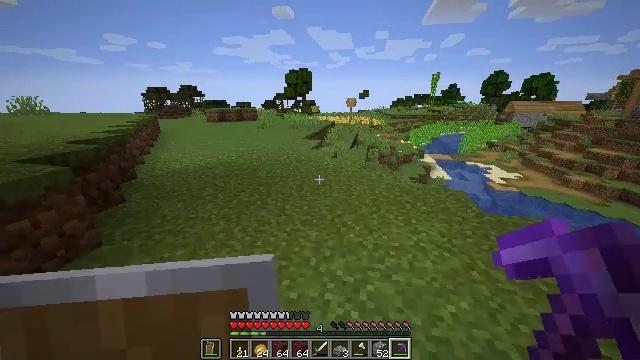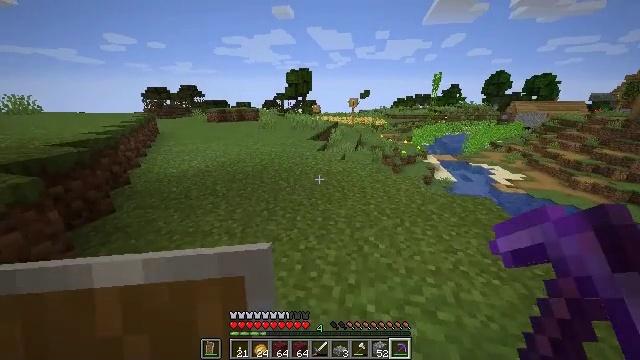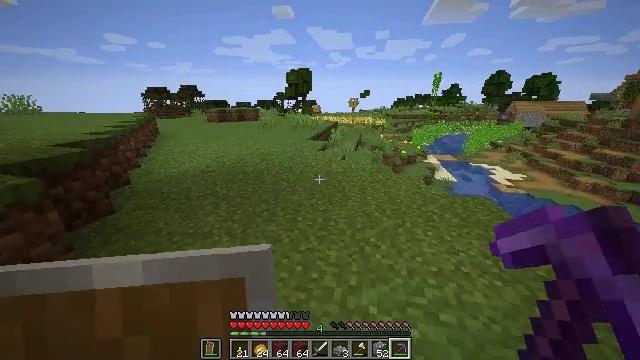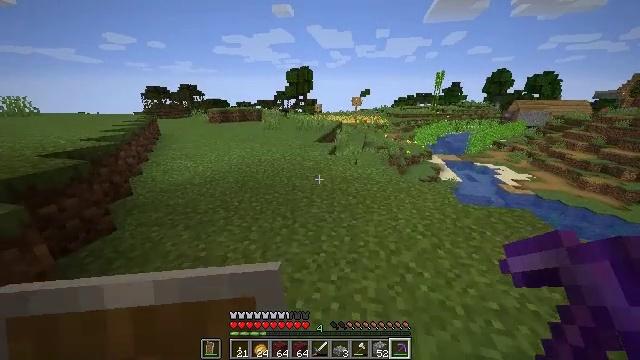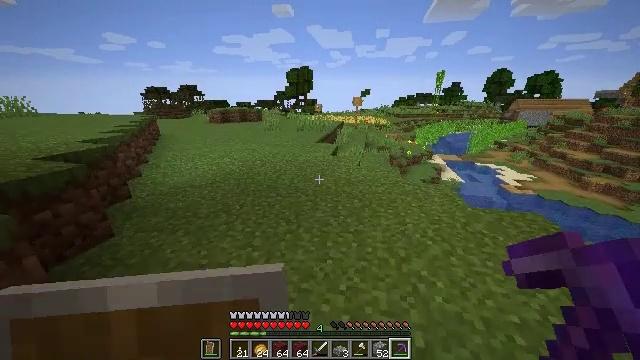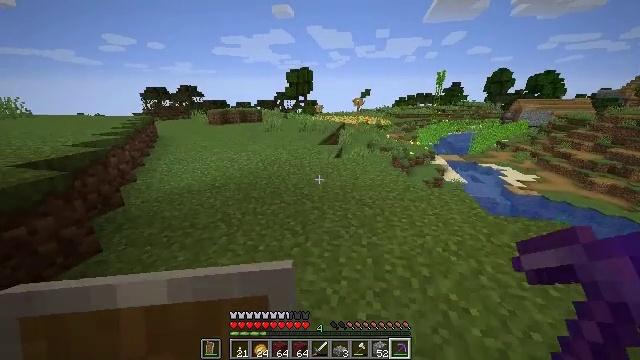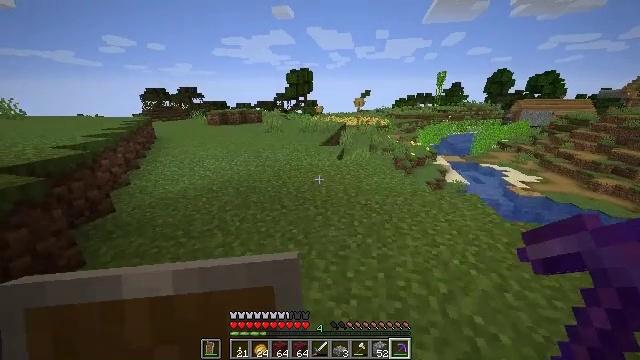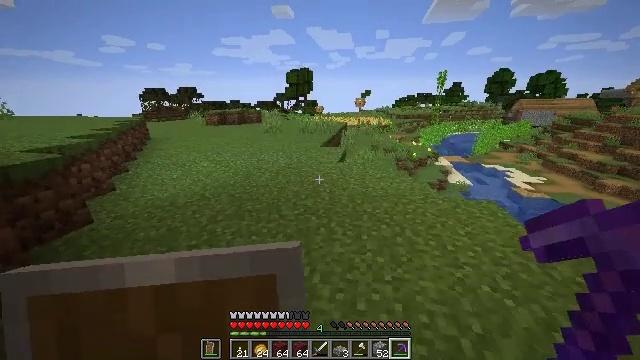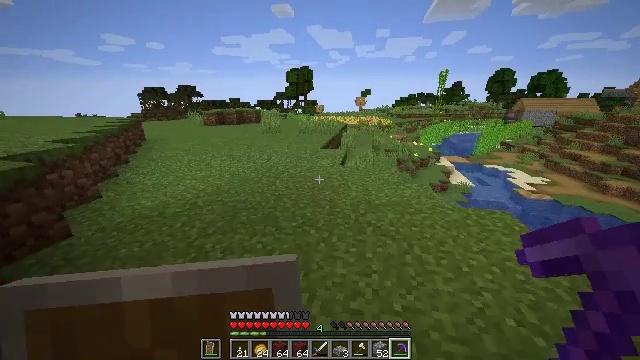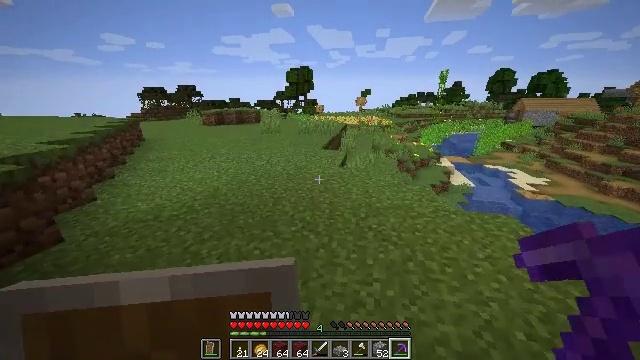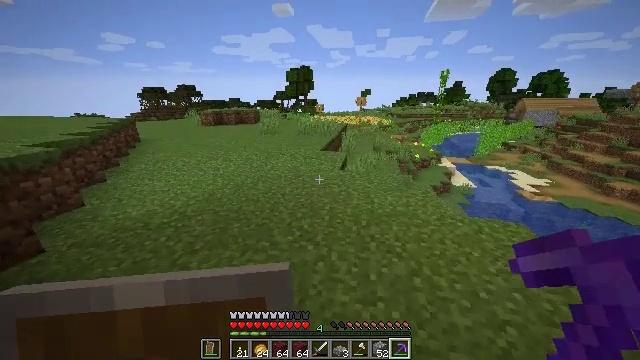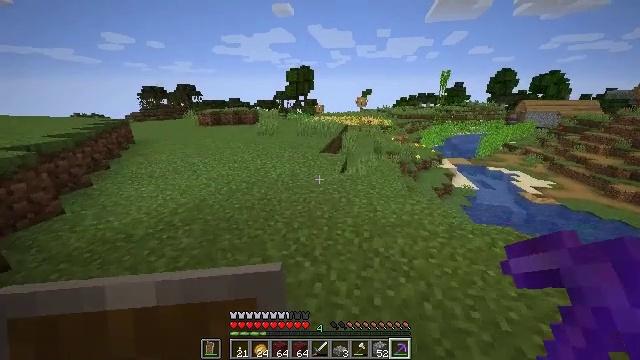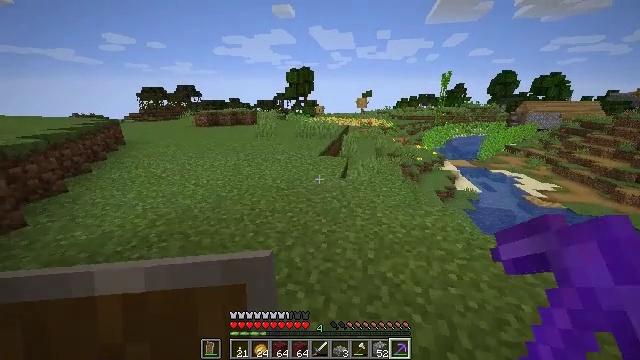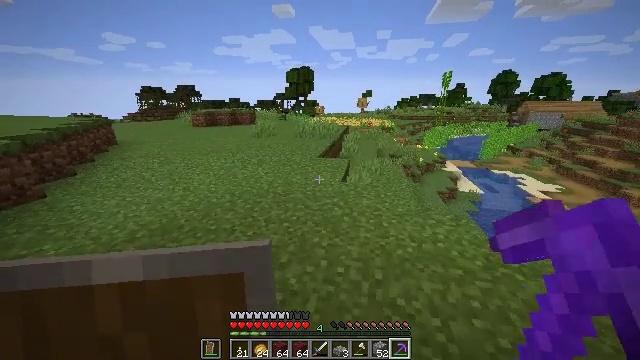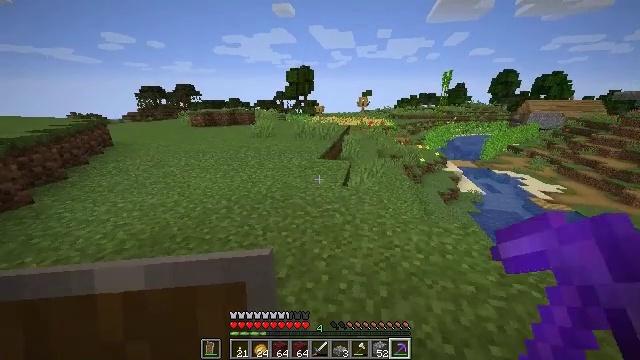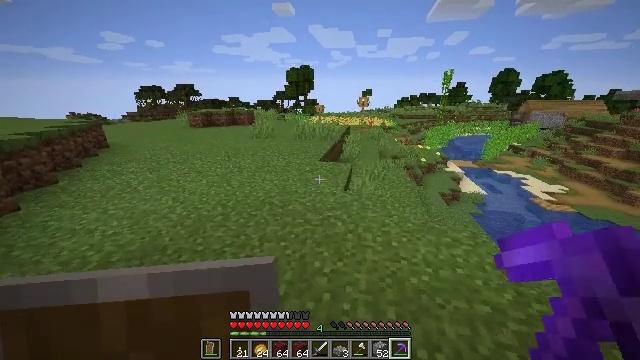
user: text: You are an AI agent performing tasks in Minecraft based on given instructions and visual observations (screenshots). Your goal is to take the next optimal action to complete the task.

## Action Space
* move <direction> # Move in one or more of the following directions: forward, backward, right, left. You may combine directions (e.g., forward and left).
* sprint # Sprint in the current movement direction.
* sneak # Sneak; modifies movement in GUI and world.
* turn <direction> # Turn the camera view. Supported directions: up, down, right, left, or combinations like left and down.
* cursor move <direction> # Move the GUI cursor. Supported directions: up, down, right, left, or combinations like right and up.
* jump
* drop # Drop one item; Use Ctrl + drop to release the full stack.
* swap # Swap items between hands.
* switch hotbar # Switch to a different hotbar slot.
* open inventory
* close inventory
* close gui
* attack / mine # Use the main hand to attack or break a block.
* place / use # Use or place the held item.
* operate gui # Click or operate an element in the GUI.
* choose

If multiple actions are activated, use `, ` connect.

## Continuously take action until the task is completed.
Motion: motion action
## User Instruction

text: craft item air
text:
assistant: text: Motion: move forward and move left
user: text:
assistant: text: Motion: move forward and move left
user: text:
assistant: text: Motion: move forward and move left
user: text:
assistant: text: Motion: move forward
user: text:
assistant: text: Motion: move forward
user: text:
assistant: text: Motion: move forward
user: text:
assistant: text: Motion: move forward
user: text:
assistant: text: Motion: move forward
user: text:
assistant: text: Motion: move forward
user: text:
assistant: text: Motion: move forward
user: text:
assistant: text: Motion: move forward
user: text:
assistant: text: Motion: move forward
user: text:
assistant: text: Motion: move forward
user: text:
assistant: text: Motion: move forward
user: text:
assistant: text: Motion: move forward
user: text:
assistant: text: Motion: move forward
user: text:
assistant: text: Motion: move forward
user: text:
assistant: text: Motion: move forward
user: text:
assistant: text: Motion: move forward
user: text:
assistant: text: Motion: move forward
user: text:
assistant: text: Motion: move forward
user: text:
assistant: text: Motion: move forward
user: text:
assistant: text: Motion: move forward
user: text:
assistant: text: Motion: move forward
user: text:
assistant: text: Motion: move forward
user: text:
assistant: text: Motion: move forward
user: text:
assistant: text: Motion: move forward
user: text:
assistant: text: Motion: move forward
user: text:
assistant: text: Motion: move forward
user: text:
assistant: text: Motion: move forward